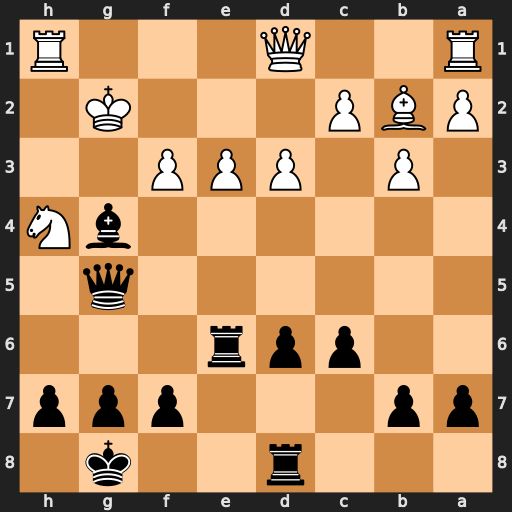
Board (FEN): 3r2k1/pp3ppp/2ppr3/6q1/6bN/1P1PPP2/PBP3K1/R2Q3R
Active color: b
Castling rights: -
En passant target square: -
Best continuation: Bxf3+ Kxf3 Rxe3+ Kf2 Qg3+